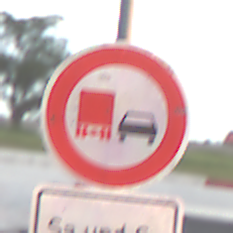
Verkehrszeichen: UeberholverbotKraftfahrzeuge
Zusatzzeichen unten: ZeitangabenMitBeschraenkungAufWochentage8
Umgebung: Outdoor, RoadRail
Tageszeit: MorningAfternoon
Wetter: PartlyCloudy
Licht: Natural
Jahreszeit: NotSpecified
Kontrast: LowContrast